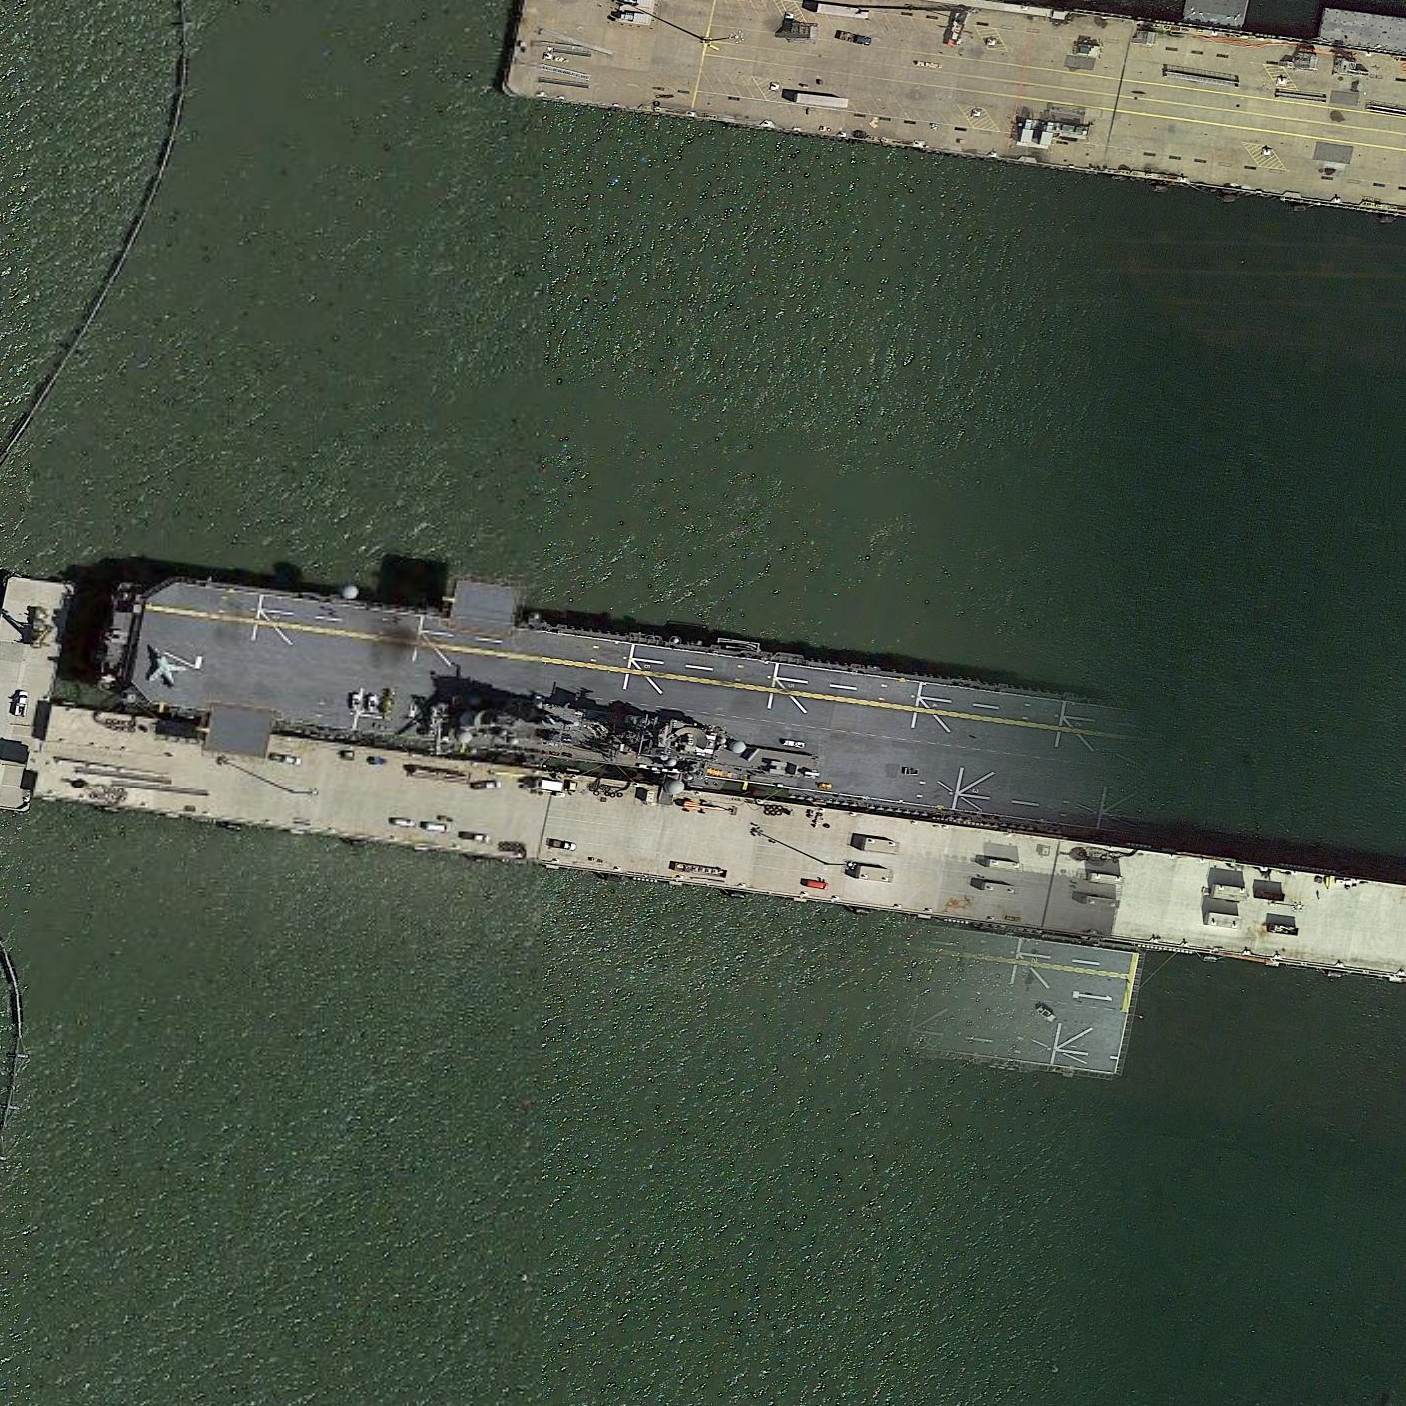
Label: assault